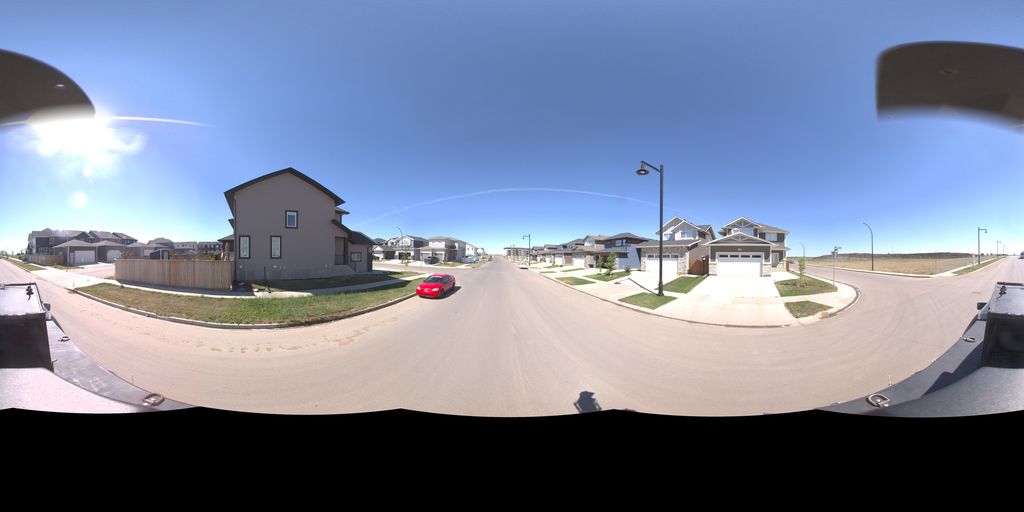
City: saskatoon